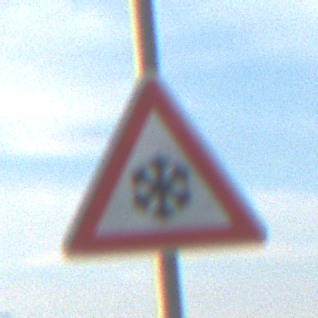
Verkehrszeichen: SchneeOderEisglaette
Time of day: SunriseSunset
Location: Outdoor (Nature)
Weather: PartlyCloudy
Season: NotSpecified
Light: Natural